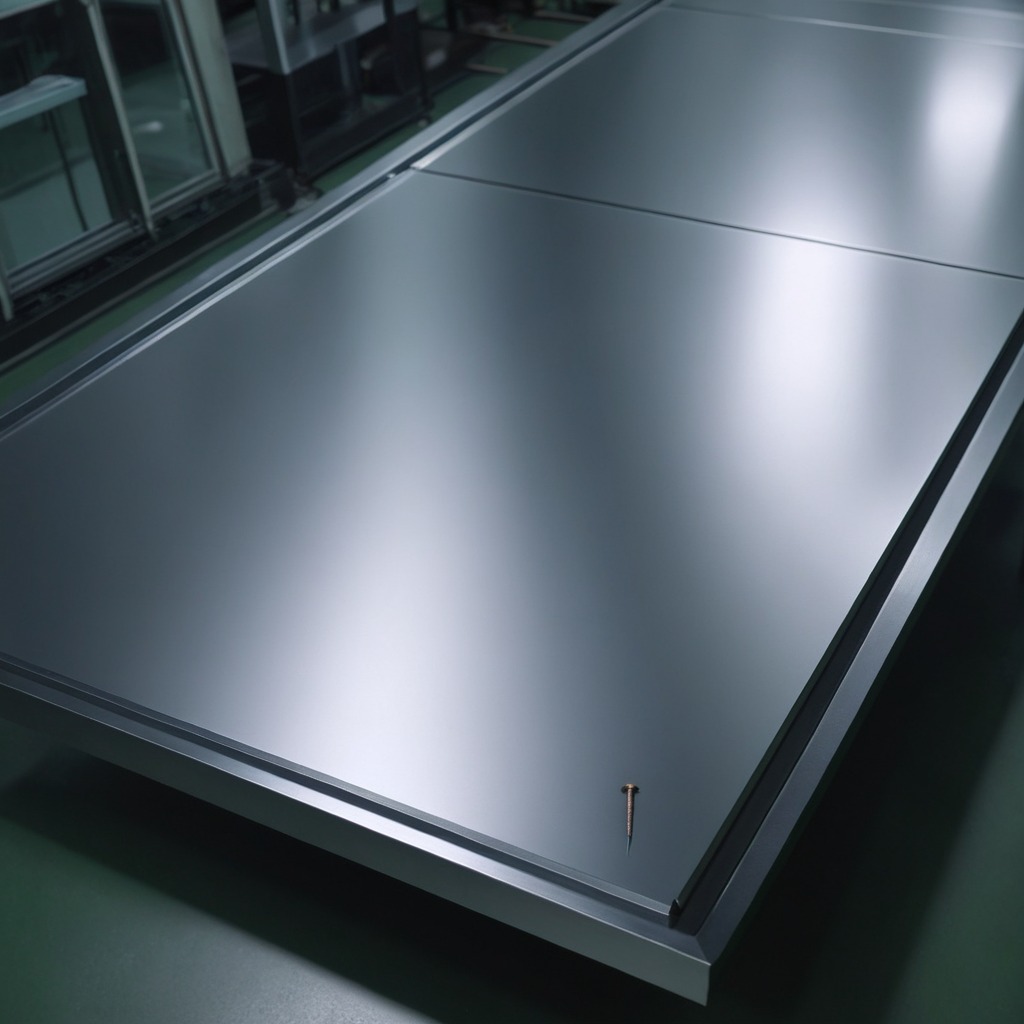
An iron nail is lying on the metal table in a machine shop under fluorescent lights.